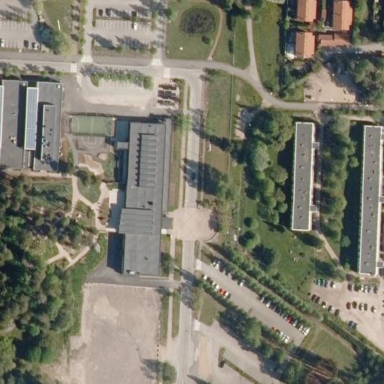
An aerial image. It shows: School.